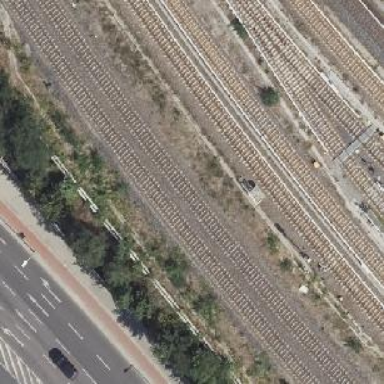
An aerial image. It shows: Railway track.